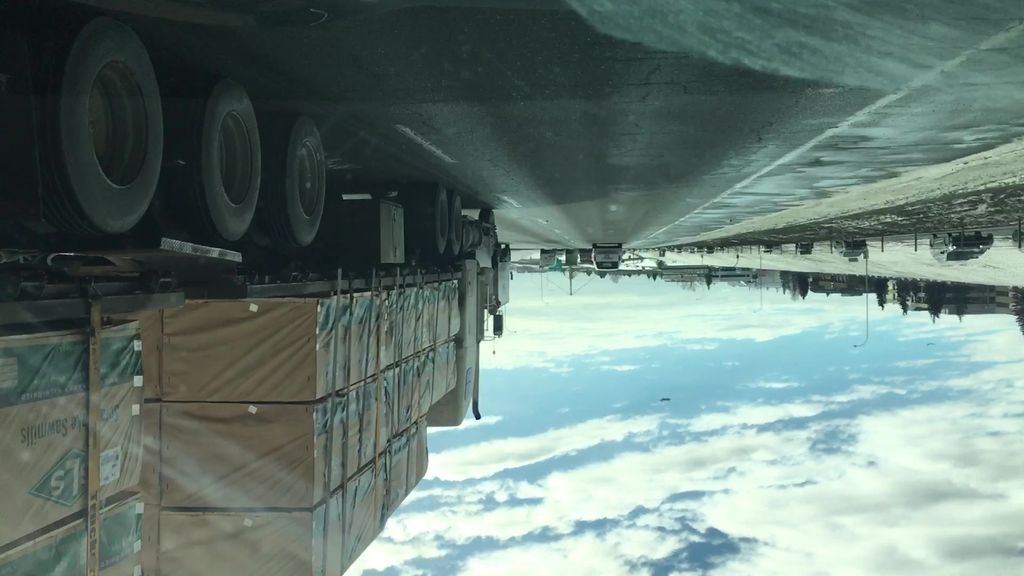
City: calgary